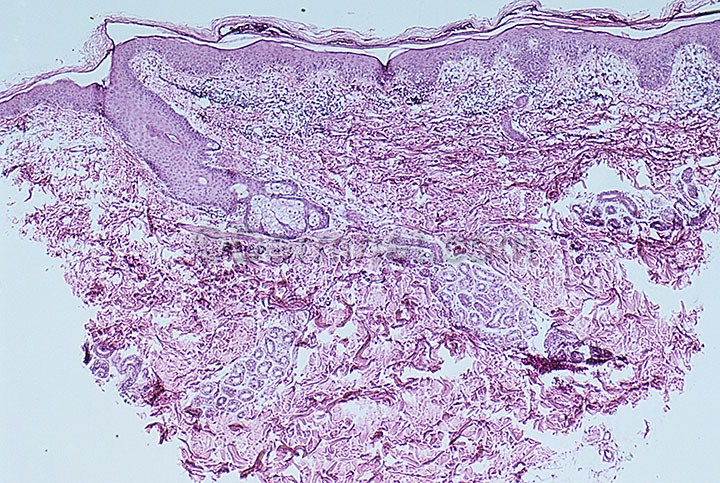
Disease: Bullous Disease Photos